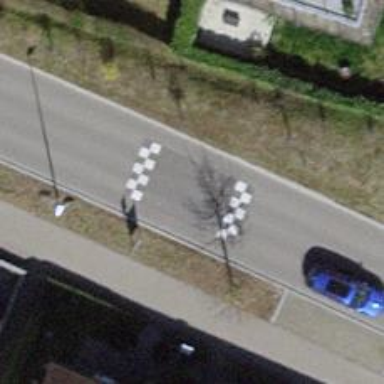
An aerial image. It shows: Traffic cushion.